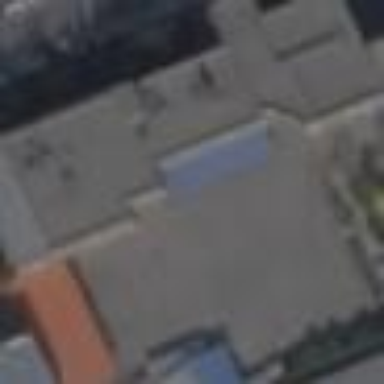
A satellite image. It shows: School.